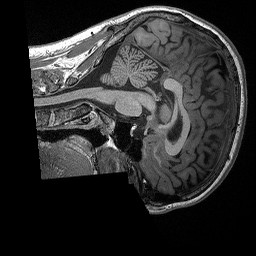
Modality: T1w
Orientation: sagittal
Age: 29
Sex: male
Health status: healthy
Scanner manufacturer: siemens
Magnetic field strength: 3 T
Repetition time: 2.3 s
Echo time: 0.00298 s